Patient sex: M
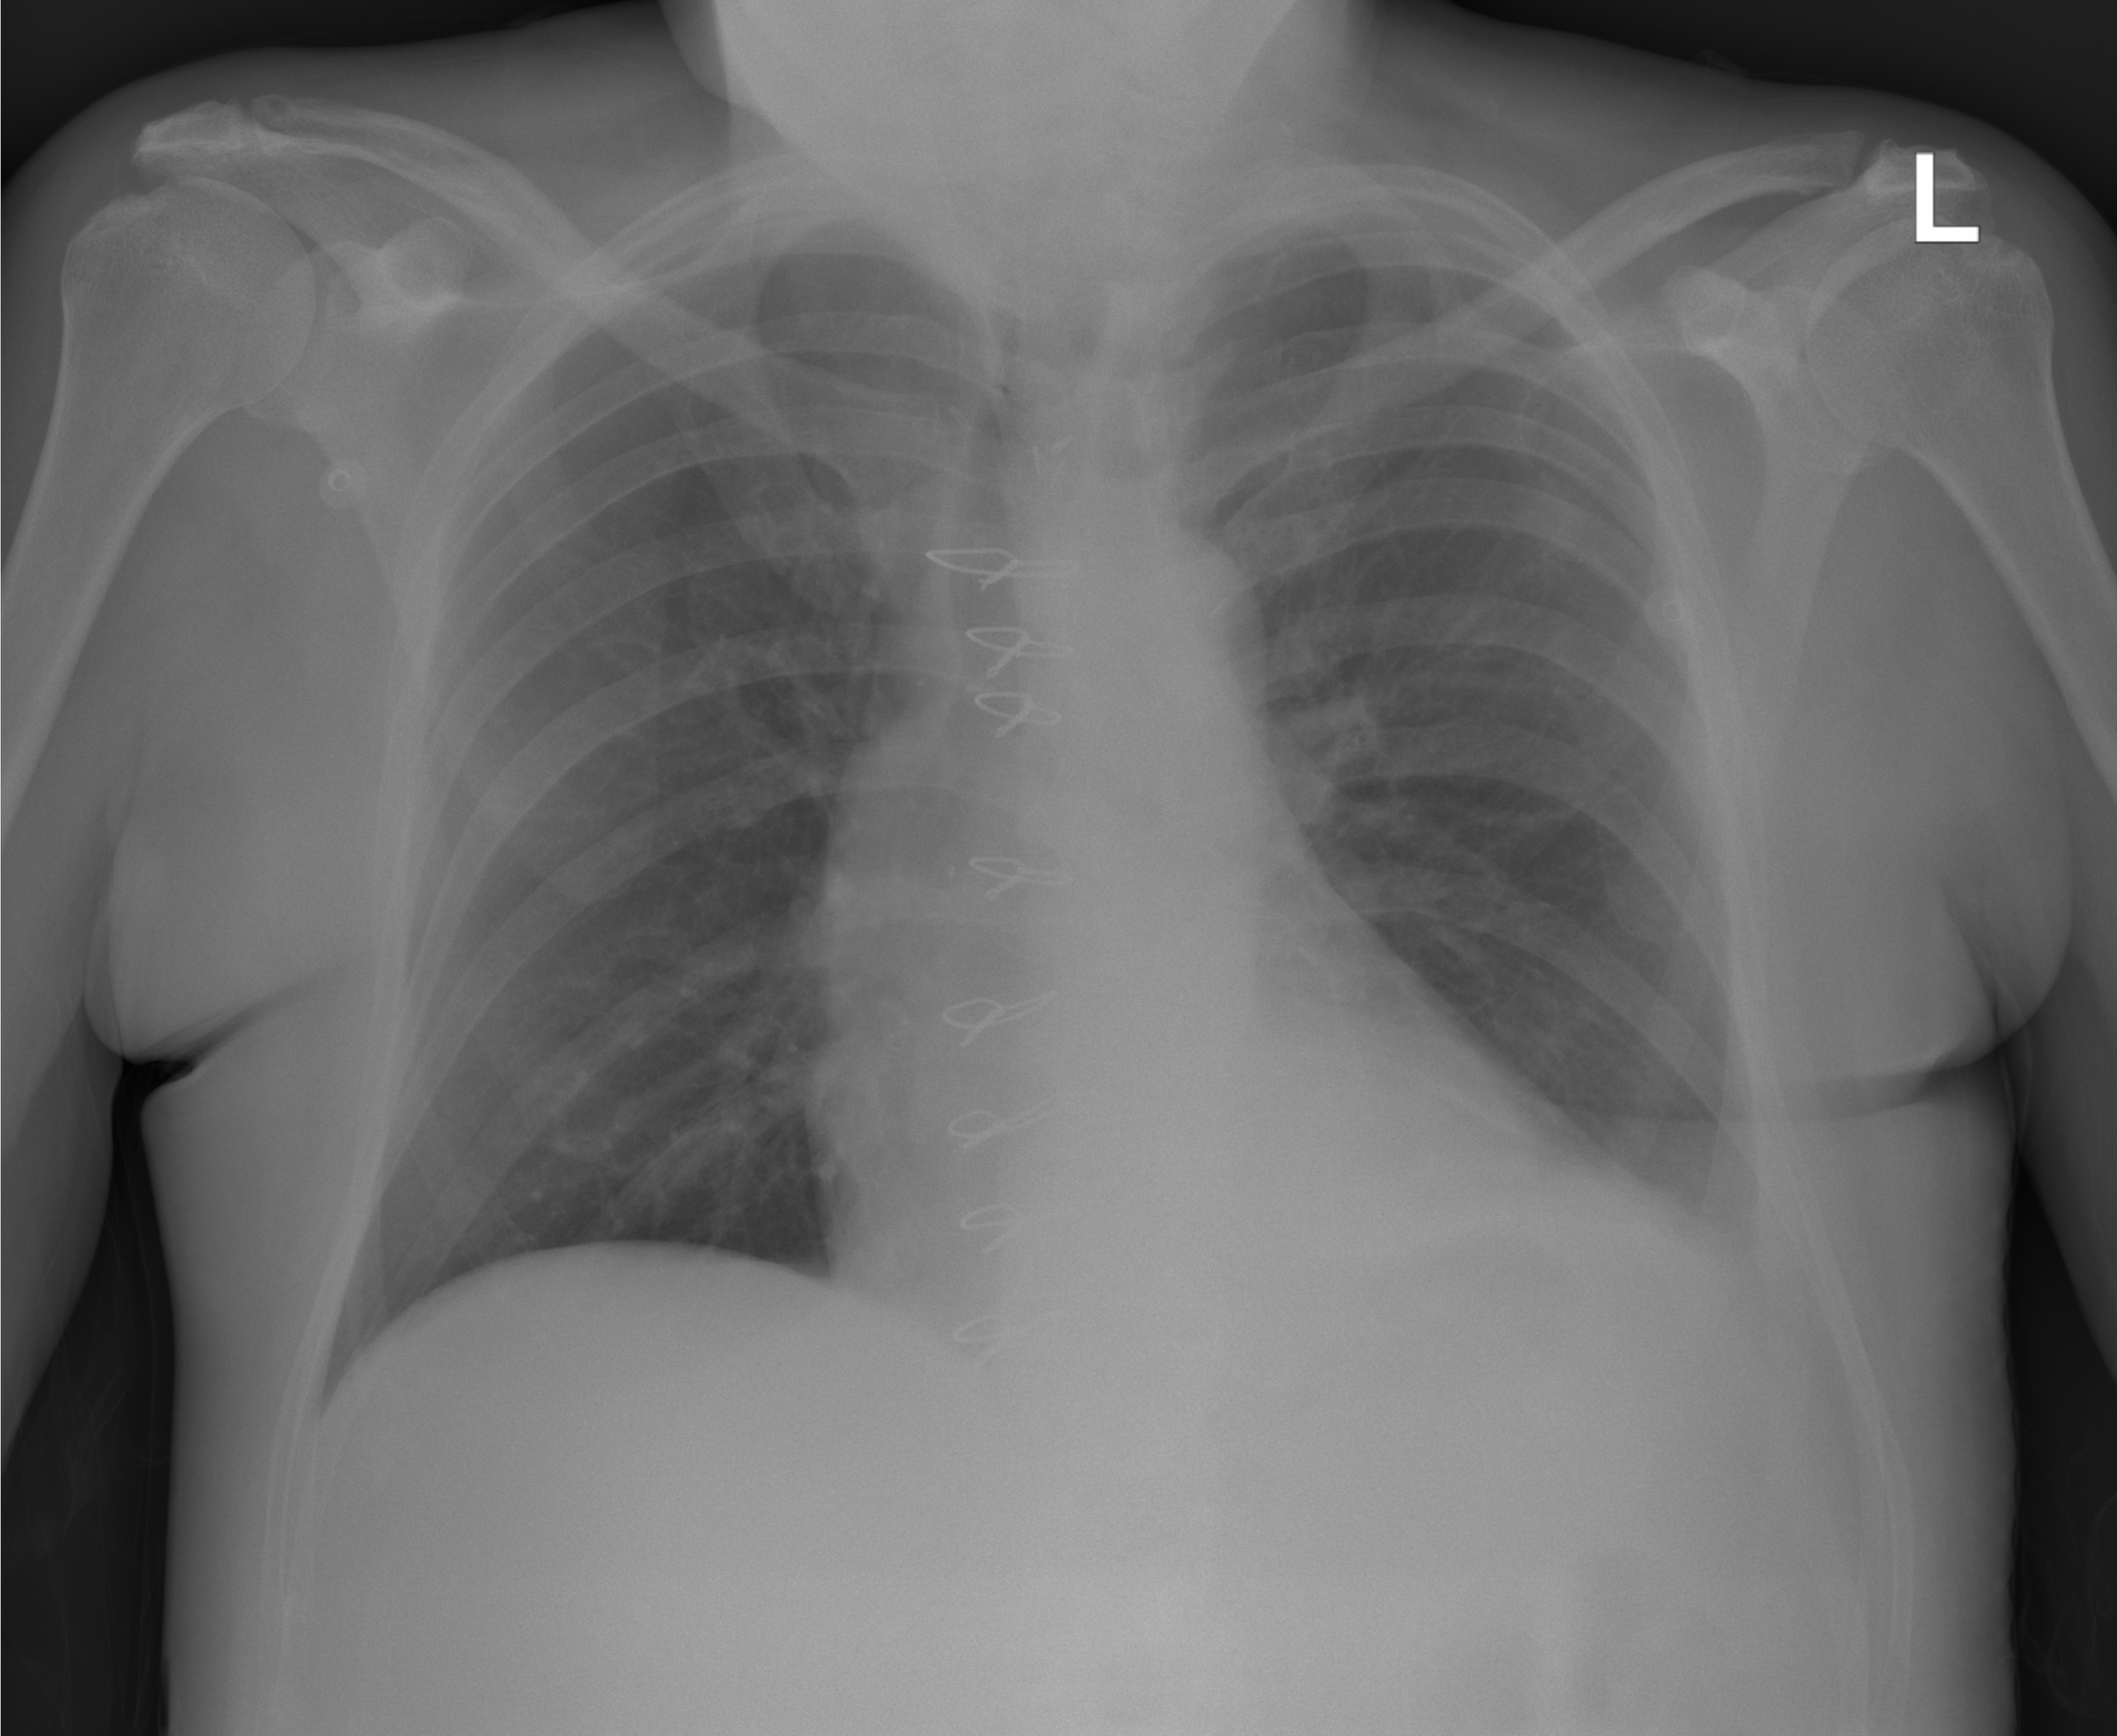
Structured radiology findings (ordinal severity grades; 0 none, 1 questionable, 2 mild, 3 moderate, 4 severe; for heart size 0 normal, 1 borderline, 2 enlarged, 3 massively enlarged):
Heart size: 2
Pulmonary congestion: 0
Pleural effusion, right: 0
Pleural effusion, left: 2
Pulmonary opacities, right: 0
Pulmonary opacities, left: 0
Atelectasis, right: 0
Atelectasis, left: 2